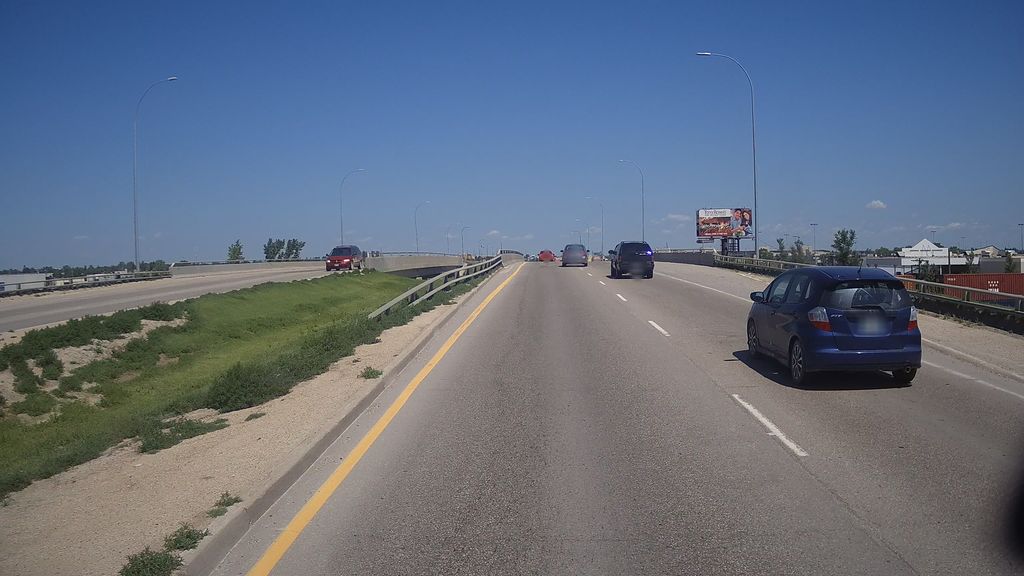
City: winnipeg